Question: The program will receive data every second and draw them on time Series chart. However, once I create two series, I cannot add new value to it. It displays a straight line only.

How do I append data to a specified series? I.e. 'YYY'. Based on this <URL>, here's what I'm doing:
'''
...
// Data set.
final DynamicTimeSeriesCollection dataset =
new DynamicTimeSeriesCollection( 2, COUNT, new Second() );
dataset.setTimeBase( new Second( 0, 0, 0, 1, 1, 2011 ) );
dataset.addSeries( gaussianData(), 0, "XXX" );
dataset.addSeries( gaussianData(), 1, "YYY" );
// Chart.
JFreeChart chart = createChart( dataset );
this.add( new ChartPanel( chart ), BorderLayout.CENTER );
// Timer.
timer = new Timer( 1000, new ActionListener() {
@Override
public void actionPerformed ( ActionEvent e ) {
dataset.advanceTime();
dataset.appendData( new float[] { randomValue() } );
}
} );
...
private JFreeChart createChart ( final XYDataset dataset ) {
final JFreeChart result = ChartFactory.createTimeSeriesChart(
TITLE, "", "", dataset, true, true, false );
final XYPlot plot = result.getXYPlot();
ValueAxis domain = plot.getDomainAxis();
domain.setAutoRange( true );
ValueAxis range = plot.getRangeAxis();
range.setRange( -MINMAX, MINMAX );
return result;
}
'''
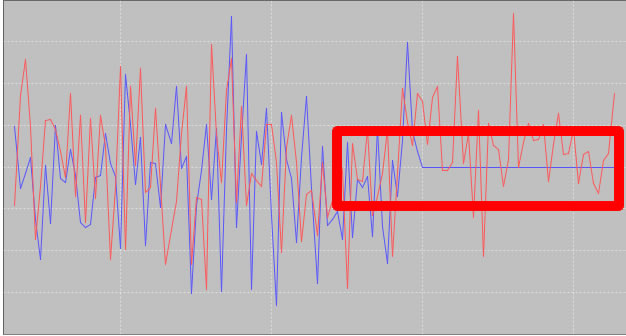
Answer: Assuming you started from <URL>, you've specified a dataset with two series, but you're only appending value with each tick of the 'Timer'. You need two values for each tick. Here's how I modified the original to get the picture below:
'''
final DynamicTimeSeriesCollection dataset =
new DynamicTimeSeriesCollection(2, COUNT, new Second());
...
dataset.addSeries(gaussianData(), 0, "Human");
dataset.addSeries(gaussianData(), 1, "Alien");
...
timer = new Timer(FAST, new ActionListener() {
// two values appended with each tick
float[] newData = new float[2];
@Override
public void actionPerformed(ActionEvent e) {
newData[0] = randomValue();
newData[1] = randomValue();
dataset.advanceTime();
dataset.appendData(newData);
}
});
'''